Question: How can I align my text vertically. I found similar questions, but none of them solves my problem.
Heres the HTML:
'''
<ul id="main_navi">
<li class="main_navi">
<a class="main_navi_link" href="#">nav_1</a>
</li>
<li class="main_navi">
<a class="main_navi_link" href="#">nav_2</a>
</li>
<li class="main_navi">
<a class="main_navi_link" href="#">nav_3</a>
</li>
</ul>
'''
and the concerning css:
'''
ul#main_navi li:nth-child(1){
list-style-image:url(../pics/main_edit_folder_area.png);
}
ul#main_navi li:nth-child(2){
list-style-image:url(../pics/main_search_data_area.png);
}
ul#main_navi li:nth-child(3){
list-style-image:url(../pics/main_admin_area.png);
}
li.main_navi{
line-height: 70px;
vertical-align: middle;
width: 200px;
}
'''
The 'vertical-align: middle;' does not help me here. When I use 'display: block' for the 'li.main_navi' the bullet-images disapear.
Here you have an image:

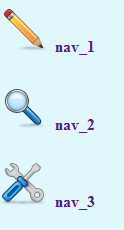
Answer: Like this
<URL>
'''
ul#main_navi li{
list-style-type:none;
}
ul#main_navi li:nth-child(1){
background-image:url("https://cdn2.iconfinder.com/data/icons/snipicons/500/pencil-48.png");
background-repeat:no-repeat;
background-position:-2px 10px;
padding:0 0 0 50px;
}
ul#main_navi li:nth-child(2){
list-style-image:url(../pics/main_search_data_area.png);
}
ul#main_navi li:nth-child(3){
list-style-image:url(../pics/main_admin_area.png);
}
li.main_navi{
line-height: 70px;
vertical-align: middle;
width: 200px;
}
'''